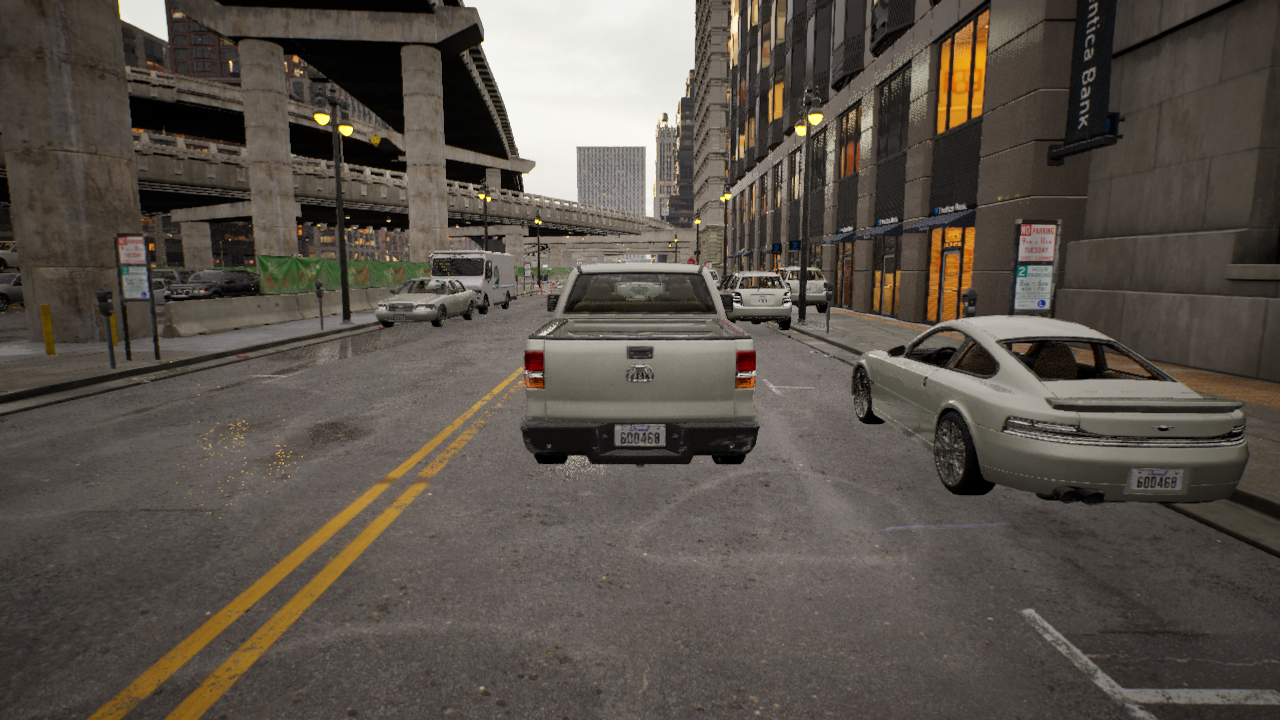
Venue: downtown
Lighting: golden hour
Vehicle rig: pickup